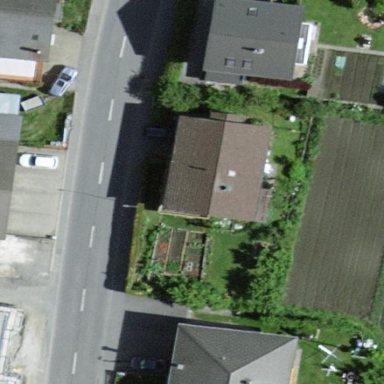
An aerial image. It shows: Simple and straightforward house.